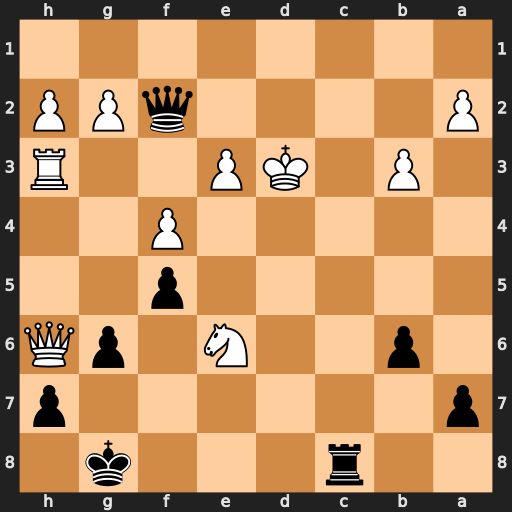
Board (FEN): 2r3k1/p6p/1p2N1pQ/5p2/5P2/1P1KP2R/P4qPP/8
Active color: b
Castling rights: -
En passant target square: -
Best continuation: Qc2+ Kd4 Qe4#